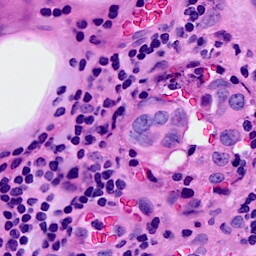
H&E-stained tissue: Breast